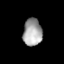
Tissue: lung
Cell type: Epithelial cells
Senescence score: 0.2165
Nuclear area (px): 507
Mean DAPI intensity: 164.811